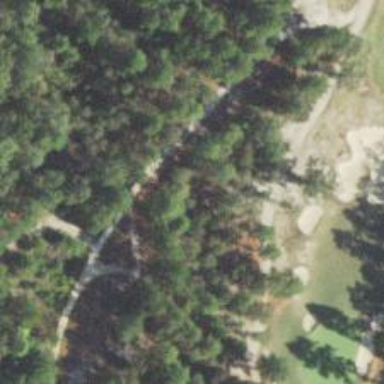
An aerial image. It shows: Service road used as golf cart path.